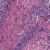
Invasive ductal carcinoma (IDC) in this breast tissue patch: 1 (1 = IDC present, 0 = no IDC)